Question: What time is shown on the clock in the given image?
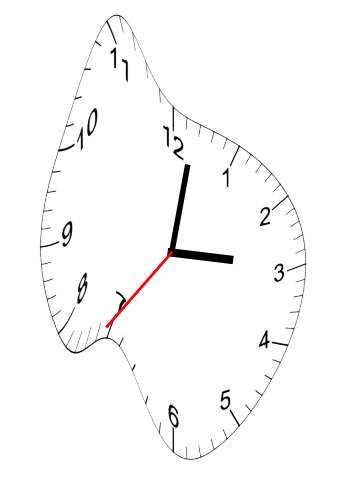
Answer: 03:01:36